Question: I would like to have a main element, with side blocks floating to its right side. I don't know the number of side blocks, neither their final total height. But my main element should have the same height (see the following example for better understanding), without using columns.
(dashed areas are real contents)

To force my main (red) element to fit side blocks height, I use this trick:
'''
padding-bottom: 5000px;
margin-bottom: -5000px;
'''
This works well, side blocks doesn't care of padding, they just ignore it.
How can I get them to take padding into account?
'''
.container {
width: 600px;
margin: 0 auto;
overflow: hidden;
}
.main {
float: left;
background: tomato;
width: 440px;
padding-bottom: 5000px;
margin-bottom: -5000px;
}
.side {
float: left;
background: forestgreen;
height: 50px;
width: 150px;
margin-left: 10px;
margin-bottom: 10px;
}
'''
'''
<div class="container">
<div class="main">&nbsp;</div>
<div class="side">&nbsp;</div>
<div class="side">&nbsp;</div>
<div class="side">&nbsp;</div>
</div>
'''
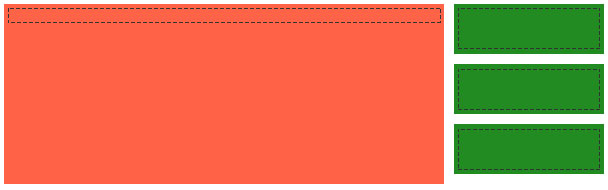
Answer: How is this for an option?
No markup change and purely CSS with no change in absolute values already given.
'''
* {
-webkit-box-sizing: border-box;
-moz-box-sizing: border-box;
box-sizing: border-box;
}
.container {
width: 600px;
margin: 0 auto;
overflow: hidden;
}
.main {
background: tomato;
width: 440px;
padding-bottom: 5000px;
margin-bottom: -5000px;
float: left;
}
.side {
background: forestgreen;
height: 50px;
width: 150px;
margin-left: 10px;
margin-bottom: 10px;
float: right;
clear: right;
}
.side:last-child {
margin-bottom: 0;
}
'''
'''
<div class="container">
<div class="main">&nbsp;</div>
<div class="side">&nbsp;</div>
<div class="side">&nbsp;</div>
<div class="side">&nbsp;</div>
</div>
'''